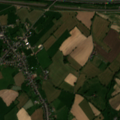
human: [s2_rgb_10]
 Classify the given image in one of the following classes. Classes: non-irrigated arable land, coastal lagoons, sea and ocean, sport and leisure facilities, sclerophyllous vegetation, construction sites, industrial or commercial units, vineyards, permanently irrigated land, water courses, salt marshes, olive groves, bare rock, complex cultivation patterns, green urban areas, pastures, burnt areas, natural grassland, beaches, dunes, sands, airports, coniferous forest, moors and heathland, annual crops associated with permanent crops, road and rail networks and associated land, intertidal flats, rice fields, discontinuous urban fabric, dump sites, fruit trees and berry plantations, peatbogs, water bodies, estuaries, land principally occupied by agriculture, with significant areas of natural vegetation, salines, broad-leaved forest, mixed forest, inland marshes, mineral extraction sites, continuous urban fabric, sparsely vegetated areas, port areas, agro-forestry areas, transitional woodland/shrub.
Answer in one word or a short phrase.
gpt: discontinuous urban fabric, pastures, complex cultivation patterns